Question: I have to set an 'UIView' in fullscreen Programatically for all devices like: iPhone 3GS, 4, 4S, 5, 5S, 5C.
I googled so many times and get a answer but its not coming properly. 20 pixel is less from bottom part. I share my screenshot please see and let me know what i have to do.

My Code is :
'''
UIView *myview = [[UIView alloc] initWithFrame:CGRectMake(0, 0, [[UIScreen mainScreen] applicationFrame].size.width, [[UIScreen mainScreen] applicationFrame].size.height)];
[myview setBackgroundColor:[UIColor grayColor]];
[self.view addSubview: myview];
'''
See properly from bottom its 20 pixel is white. How can i manage that. ?
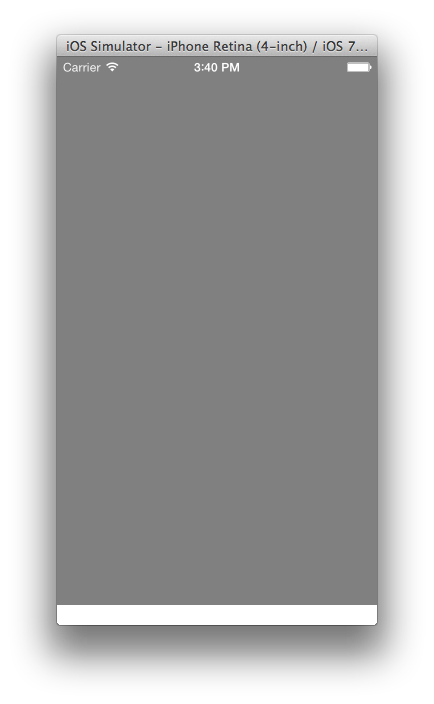
Answer: Try this one:
'''
UIView *myview = [[UIView alloc] initWithFrame:CGRectMake(0, 0, [[UIScreen mainScreen] bounds].size.width, [[UIScreen mainScreen] bounds].size.height)];
[myview setBackgroundColor:[UIColor grayColor]];
[self.view addSubview:myview];
'''
I'll clarify you properly, i think you can understand.
It's a little bit difference in between & .
When you take 'UIScreen' for it's Bounds you get the whole device screen. (include status bar).There is no relationship between the two calls except that the 'applicationFrame' is returned in the 'UIScreen' bounds coordinate system.